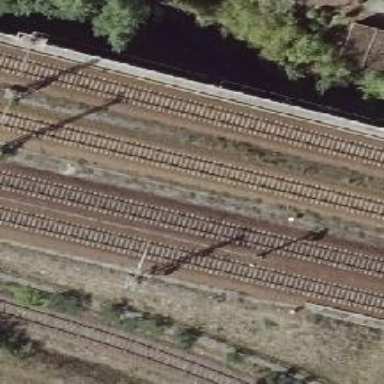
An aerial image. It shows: Bridge over electrified railway with contact line.